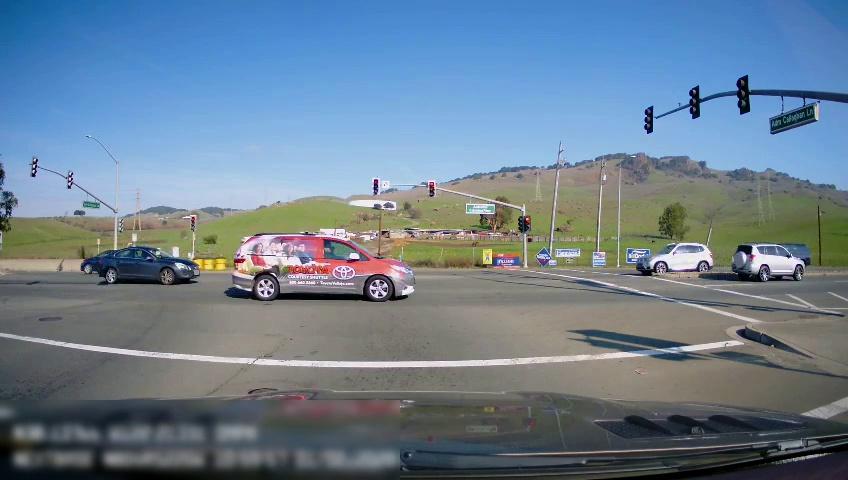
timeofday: Day
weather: Sunny
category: Drivable Space
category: Vehicles | Car
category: Vehicles | SUV
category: Vehicles | SUV
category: Vehicles | SUV
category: Vehicles | Van
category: Vehicles | Car
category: Lanes | Opposite Lane
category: Traffic | Lights
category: Traffic | Lights
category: Traffic | Lights
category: Traffic | Lights
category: Traffic | Lights
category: Traffic | Lights
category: Traffic | Lights
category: Traffic | Signs
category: Traffic | Lights
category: Traffic | Lights
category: Traffic | Signs
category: Traffic | Lights
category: Traffic | Lights
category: Traffic | Signs